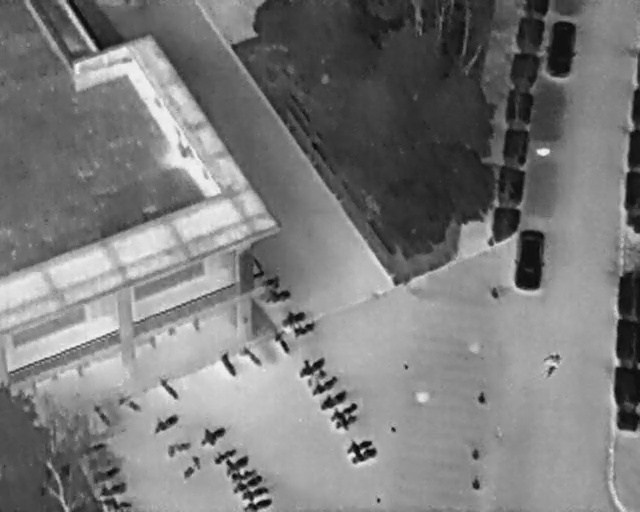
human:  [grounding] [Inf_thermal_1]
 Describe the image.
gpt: In the satellite image, there is  <ref>1 medium bicycle </ref> <box>[[83, 69, 88, 73, 12]]</box> located at bottom right,  <ref>6 medium bicycle </ref> <box>[[41, 53, 43, 57, 177], [42, 55, 44, 60, 169], [44, 59, 46, 64, 163], [46, 61, 48, 66, 163], [41, 65, 46, 68, 154], [37, 68, 41, 71, 136]]</box> located at center,  <ref>15 medium bicycle </ref> <box>[[47, 68, 49, 74, 156], [49, 72, 51, 78, 148], [50, 75, 53, 81, 148], [52, 77, 54, 83, 152], [52, 79, 55, 84, 152], [54, 83, 57, 89, 160], [55, 86, 57, 91, 160], [39, 95, 41, 101, 2], [38, 93, 40, 99, 160], [37, 91, 39, 97, 156], [37, 89, 39, 95, 165], [35, 87, 38, 93, 148], [34, 86, 35, 91, 148], [31, 82, 34, 87, 148], [33, 69, 37, 72, 152]]</box> located at bottom,  <ref>1 small bicycle </ref> <box>[[48, 71, 50, 76, 154]]</box> located at bottom,  <ref>9 medium bicycle </ref> <box>[[28, 88, 31, 93, 132], [26, 84, 28, 90, 153], [24, 79, 27, 85, 145], [23, 74, 28, 77, 142], [17, 77, 22, 80, 112], [13, 79, 18, 82, 145], [15, 89, 17, 95, 159], [16, 92, 18, 98, 167], [17, 94, 18, 101, 2]]</box> located at bottom left,  <ref>1 small bicycle </ref> <box>[[13, 85, 15, 89, 159]]</box> located at bottom left,  <ref>1 medium car </ref> <box>[[77, 47, 87, 53, 4]]</box> located at right,  <ref>1 medium car </ref> <box>[[82, 6, 92, 12, 8]]</box> located at top right.